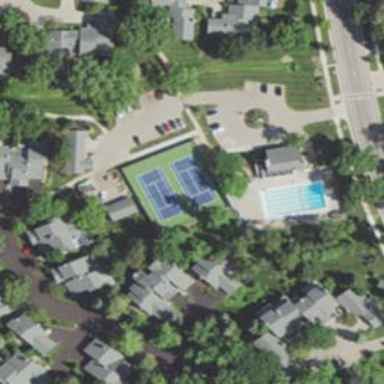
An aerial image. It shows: Tennis court in leisure pitch.